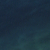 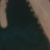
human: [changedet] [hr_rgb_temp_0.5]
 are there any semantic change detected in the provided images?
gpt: An artificial island was edified in the sea.